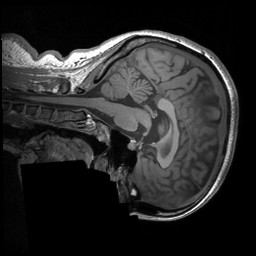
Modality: T1w
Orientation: sagittal
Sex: female
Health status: ill
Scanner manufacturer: siemens
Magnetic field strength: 3 T
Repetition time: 1.66 s
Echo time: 0.00254 s